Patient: sex F, age 38
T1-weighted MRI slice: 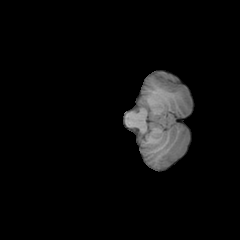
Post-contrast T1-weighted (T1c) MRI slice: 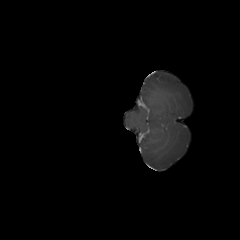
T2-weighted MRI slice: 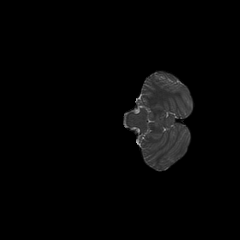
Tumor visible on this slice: no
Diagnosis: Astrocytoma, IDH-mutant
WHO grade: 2